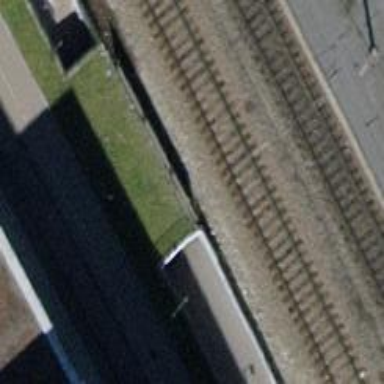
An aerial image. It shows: Wall barrier.